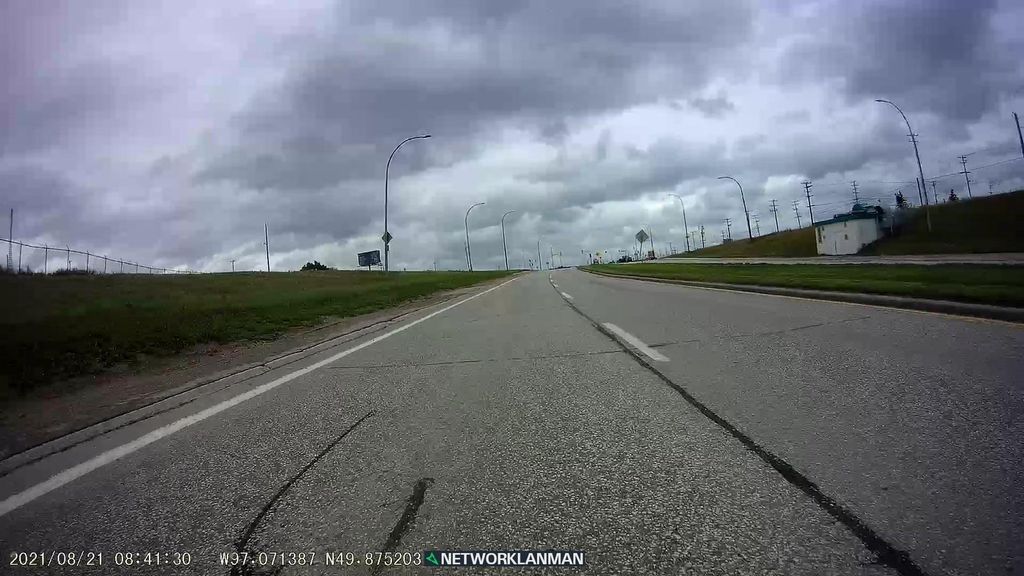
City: winnipeg